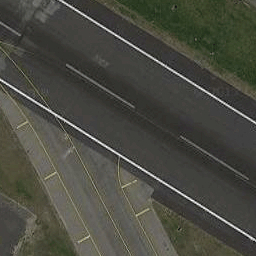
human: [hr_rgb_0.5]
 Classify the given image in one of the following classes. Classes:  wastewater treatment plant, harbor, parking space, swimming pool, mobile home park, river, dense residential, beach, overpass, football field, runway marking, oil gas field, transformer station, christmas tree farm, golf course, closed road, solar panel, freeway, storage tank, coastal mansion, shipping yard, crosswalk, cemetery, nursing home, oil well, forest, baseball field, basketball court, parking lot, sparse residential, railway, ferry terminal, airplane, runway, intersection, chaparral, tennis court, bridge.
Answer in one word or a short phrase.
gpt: runway